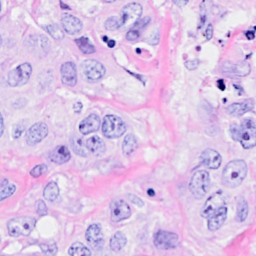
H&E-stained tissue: Breast